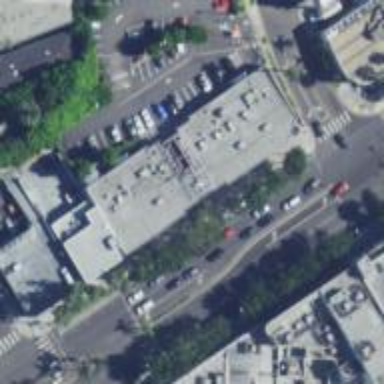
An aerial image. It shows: Pharmacy providing healthcare services.